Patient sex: F
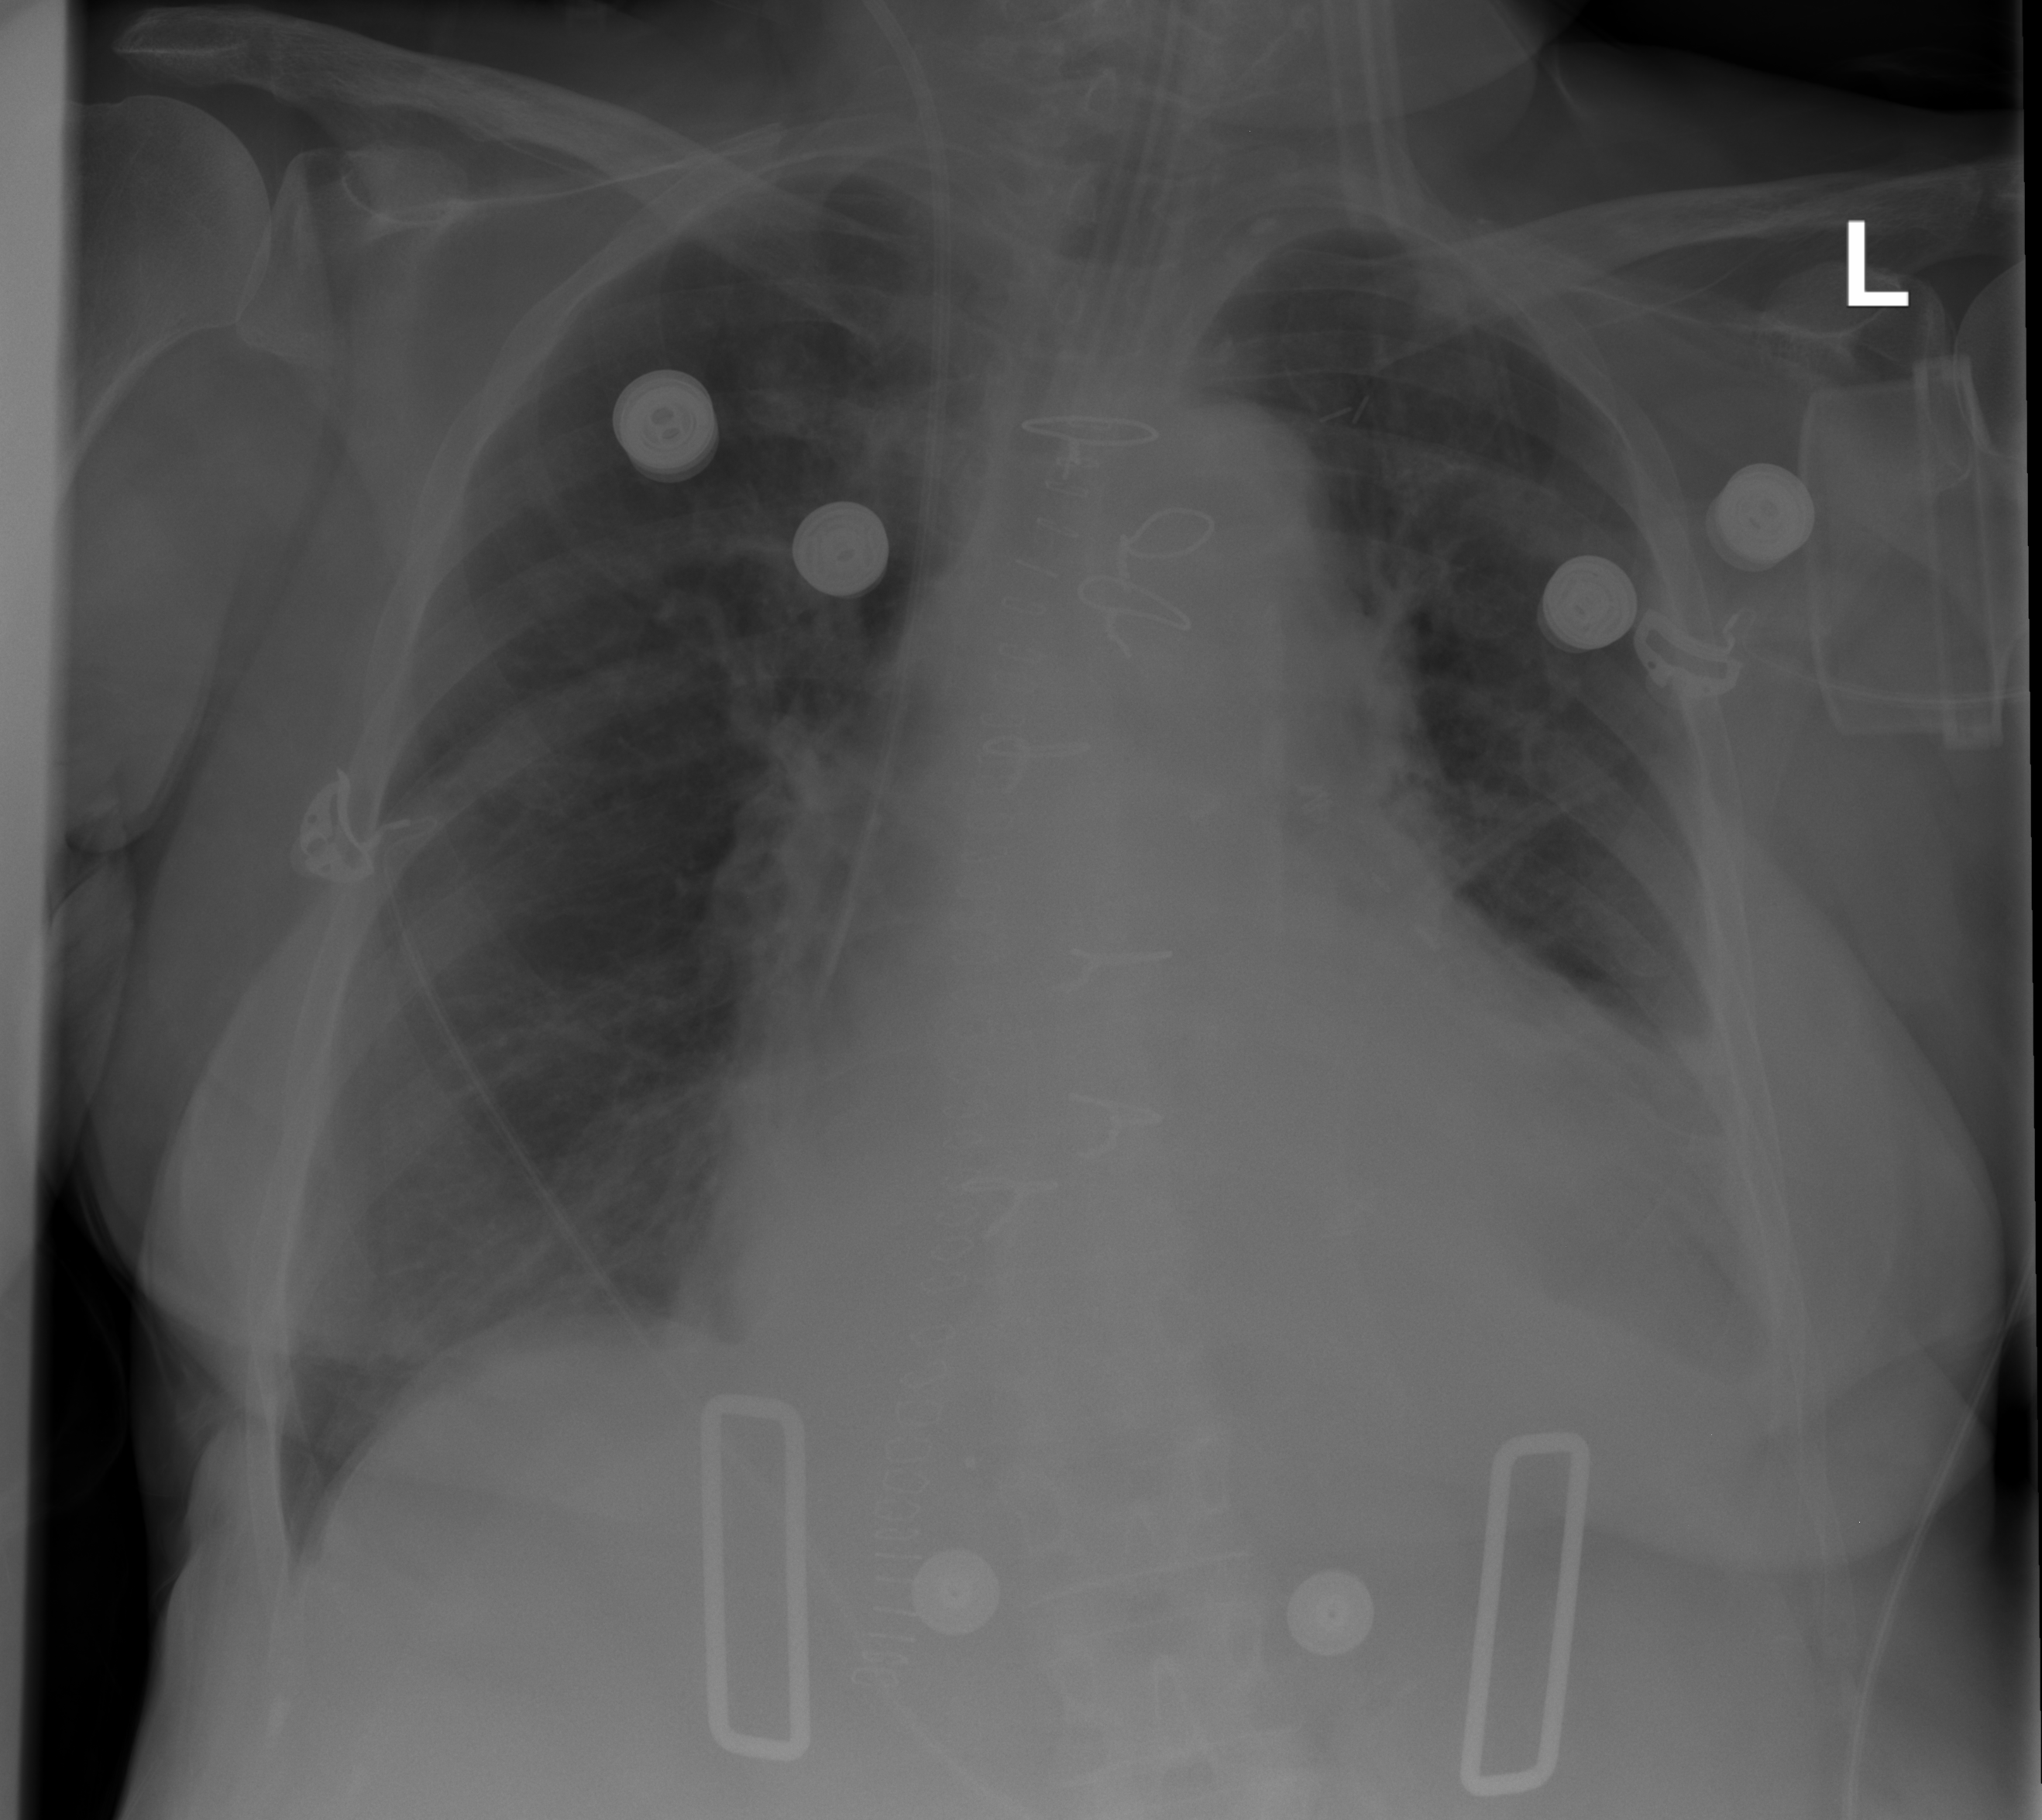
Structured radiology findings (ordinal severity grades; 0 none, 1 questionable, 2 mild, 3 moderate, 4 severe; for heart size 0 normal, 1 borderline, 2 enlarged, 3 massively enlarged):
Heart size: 2
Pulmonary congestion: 0
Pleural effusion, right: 0
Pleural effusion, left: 2
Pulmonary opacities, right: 0
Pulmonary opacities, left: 0
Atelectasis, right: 0
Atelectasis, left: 2